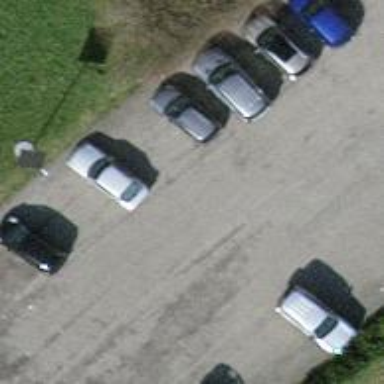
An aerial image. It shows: Parking area.